Question: I want to do this:

I have a div with item: title, image, some text. When I put mouse over that div I need this div to became gray, like image 2. I have code like this:
CSS
'''.container div {
display: none;
width: 250px;
height: 250px;
}
.container:hover div {
display: block;
}
.graydiv {
background-image:url(over.png); // transparent gray png
position: absolute;
margin-top: -250px;
}'''
HTML:
'''
<div class="container">
<img src="someimg.jpg" alt="" />
<p>some text</p>
<p>some text</p>
<div class="graydiv"></div></div>
'''
But IE8 don't show gray div...Chrome, Firefox and so on is ok!
So any ideas what to do and what to use?
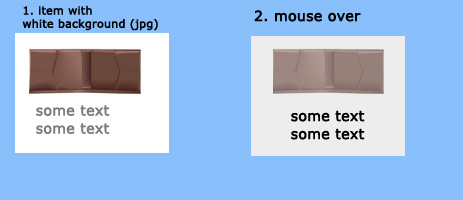
Answer: Try this. <URL>
HTML
'''
<a href="#">
<div class="container">
<img src="someimg.jpg" alt="" />
<p>some text</p>
<p>some text</p>
</div>
<span class="hover"></span>
</a>
'''
CSS
'''
.container {
width: 250px;
height: 250px;
background:#FFF;
}
a:hover .hover{
width: 250px;
height: 250px;
background:#000;
opacity:0.5;
-ms-filter: "progid:DXImageTransform.Microsoft.Alpha(Opacity=50)";
filter: alpha(opacity=50);
z-index:100;
float:left;
position:relative;
top:-250px;
}
'''